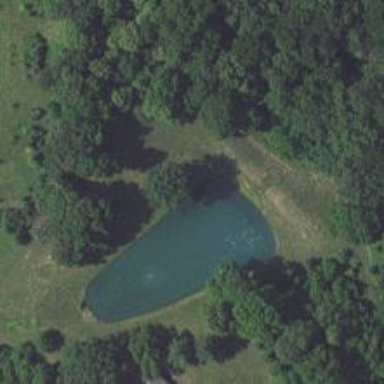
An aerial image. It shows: Pond surrounded by natural water.